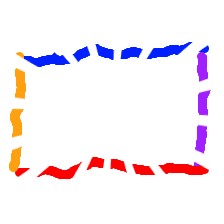
Shape: rectangle